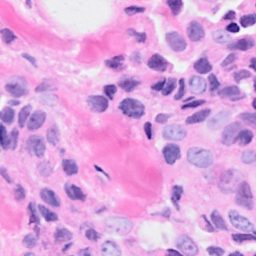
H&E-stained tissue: Breast